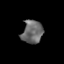
Tissue: prostate
Cell type: T cells
Senescence score: 0.2439
Nuclear area (px): 474
Mean DAPI intensity: 106.011